This time-frequency spectrogram was computed from a bearing vibration snapshot; brighter regions carry more energy. Classify the bearing condition as one of: normal, inner_race, outer_race, ball.
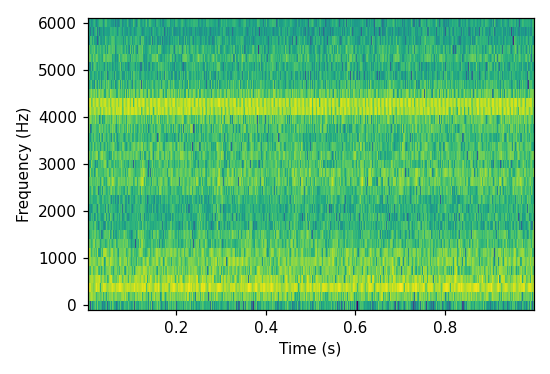
Answer: normal